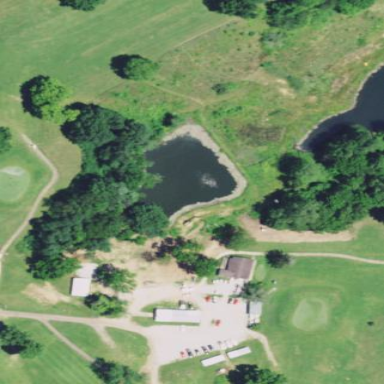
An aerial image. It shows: Picturesque scene of golf course with lateral water hazard.